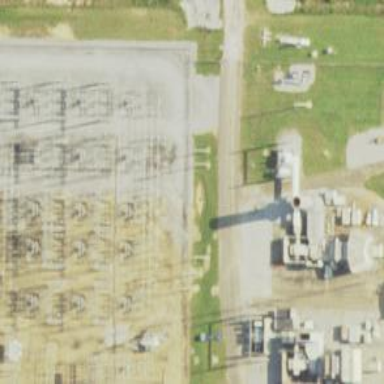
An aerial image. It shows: Switch for power supply.